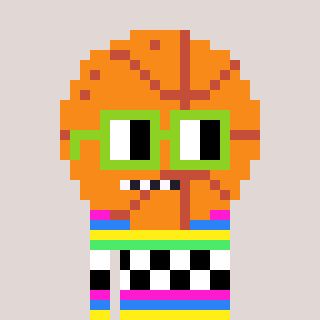
a pixel art character with square light green glasses, a basketball-shaped head and a darkpink-colored body on a warm background